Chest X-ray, AP view. Patient: 32 years old, sex F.
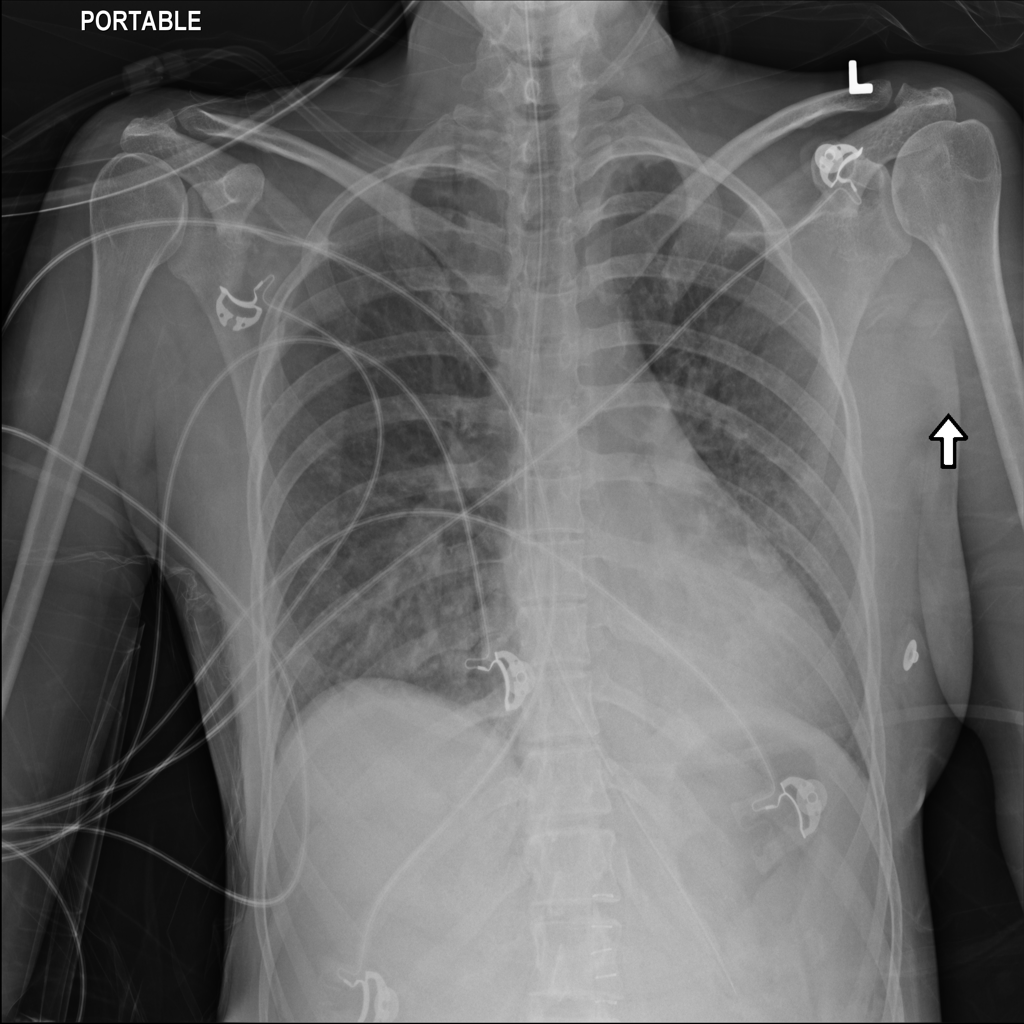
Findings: No Finding